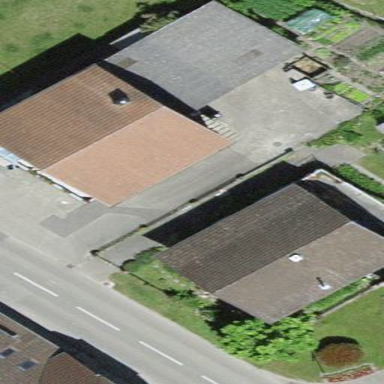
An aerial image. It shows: Residential building.